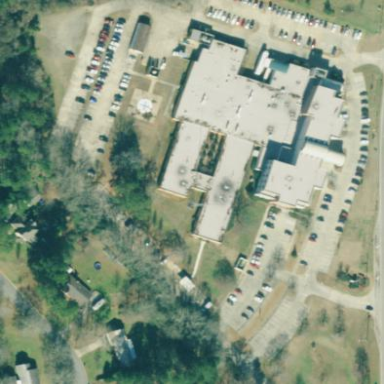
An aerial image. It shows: Hospital.